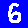
Digit: 6